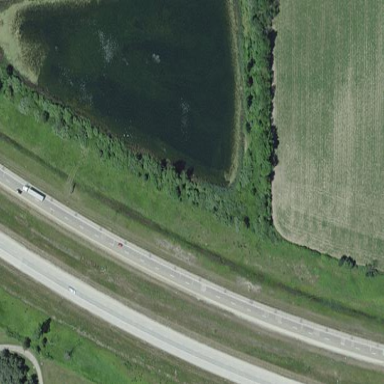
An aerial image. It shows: Pond with natural water.